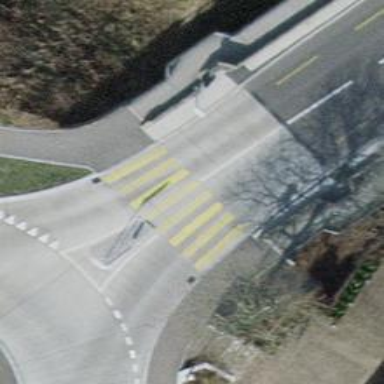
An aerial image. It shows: Uncontrolled crossing with central island on the road.